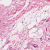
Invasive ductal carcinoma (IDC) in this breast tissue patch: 0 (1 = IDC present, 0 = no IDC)